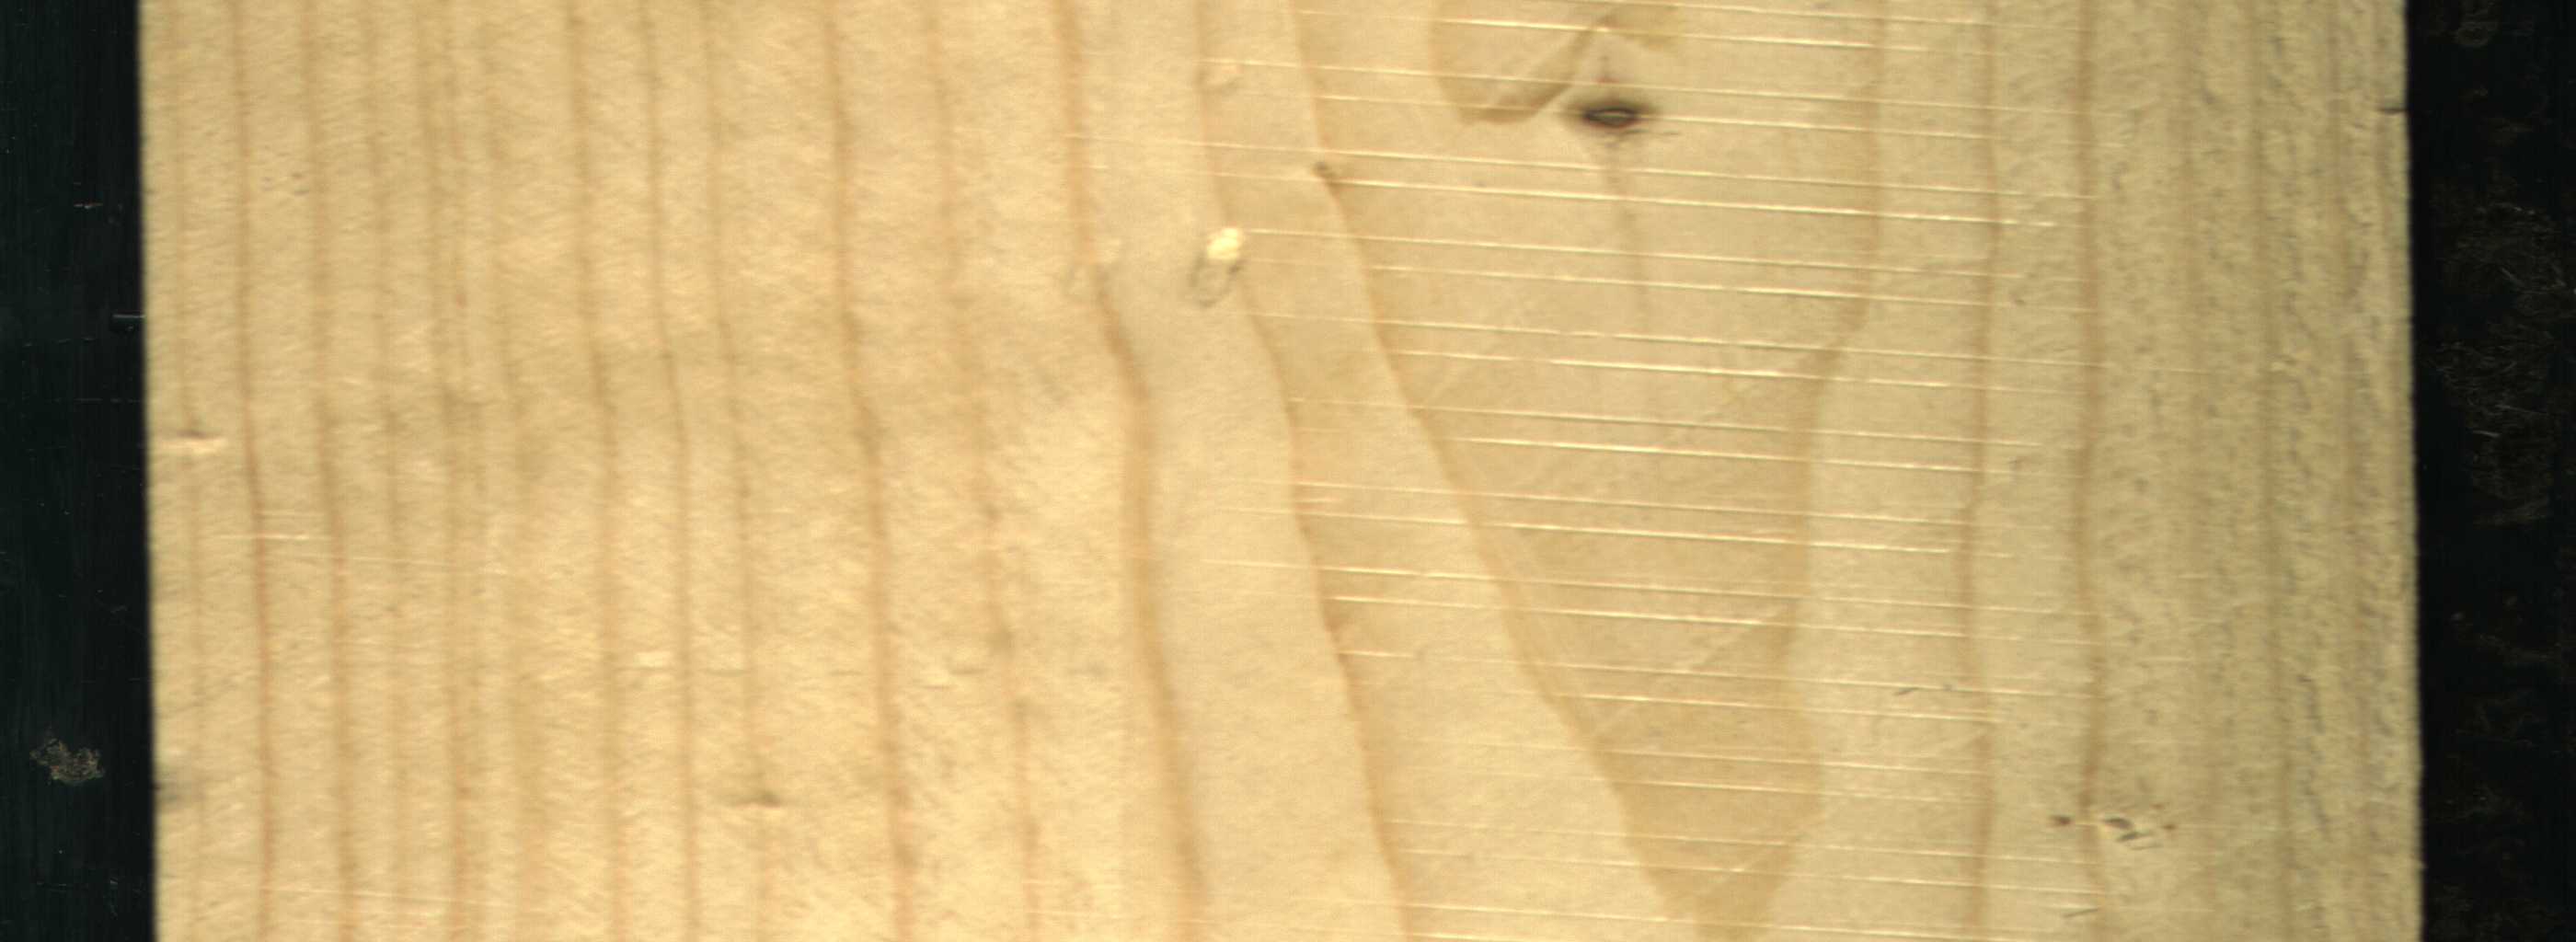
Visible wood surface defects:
Live_Knot